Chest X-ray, PA view. Patient: 61 years old, sex F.
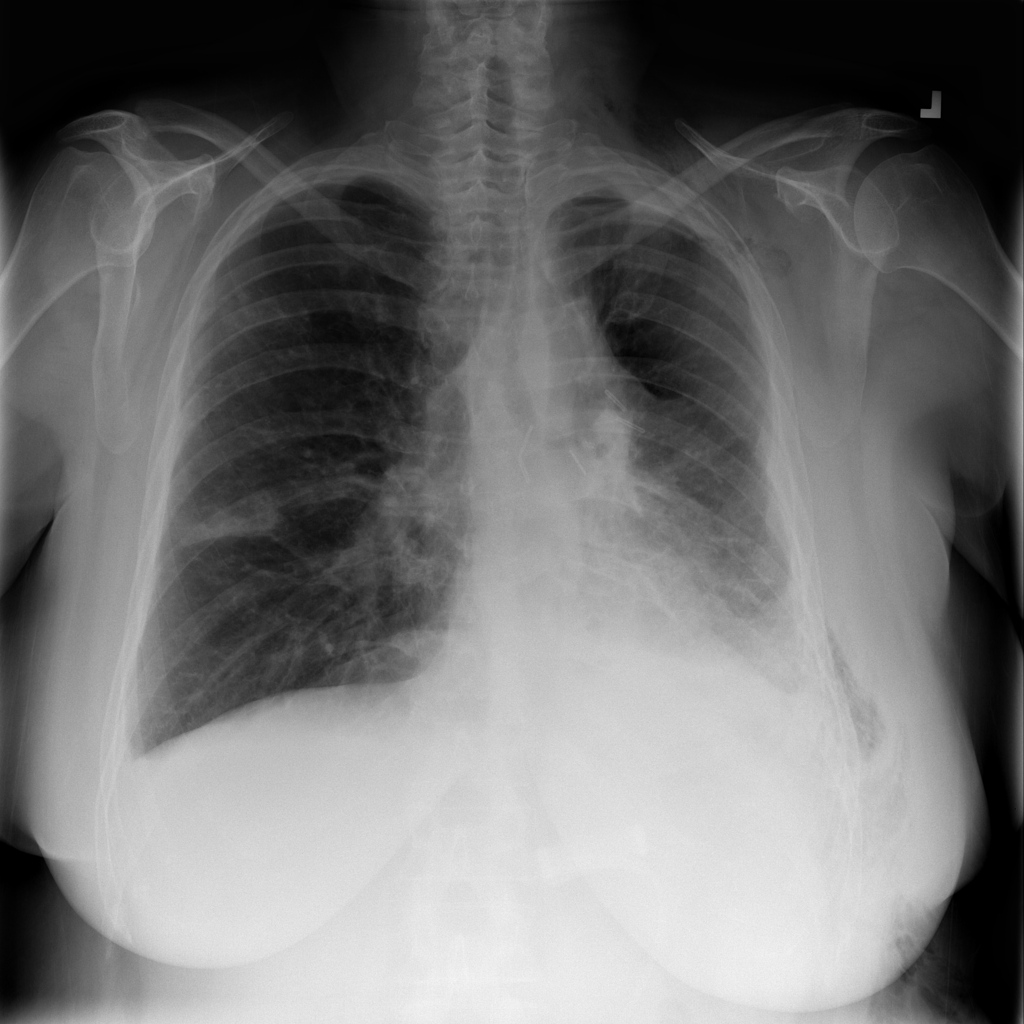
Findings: Emphysema